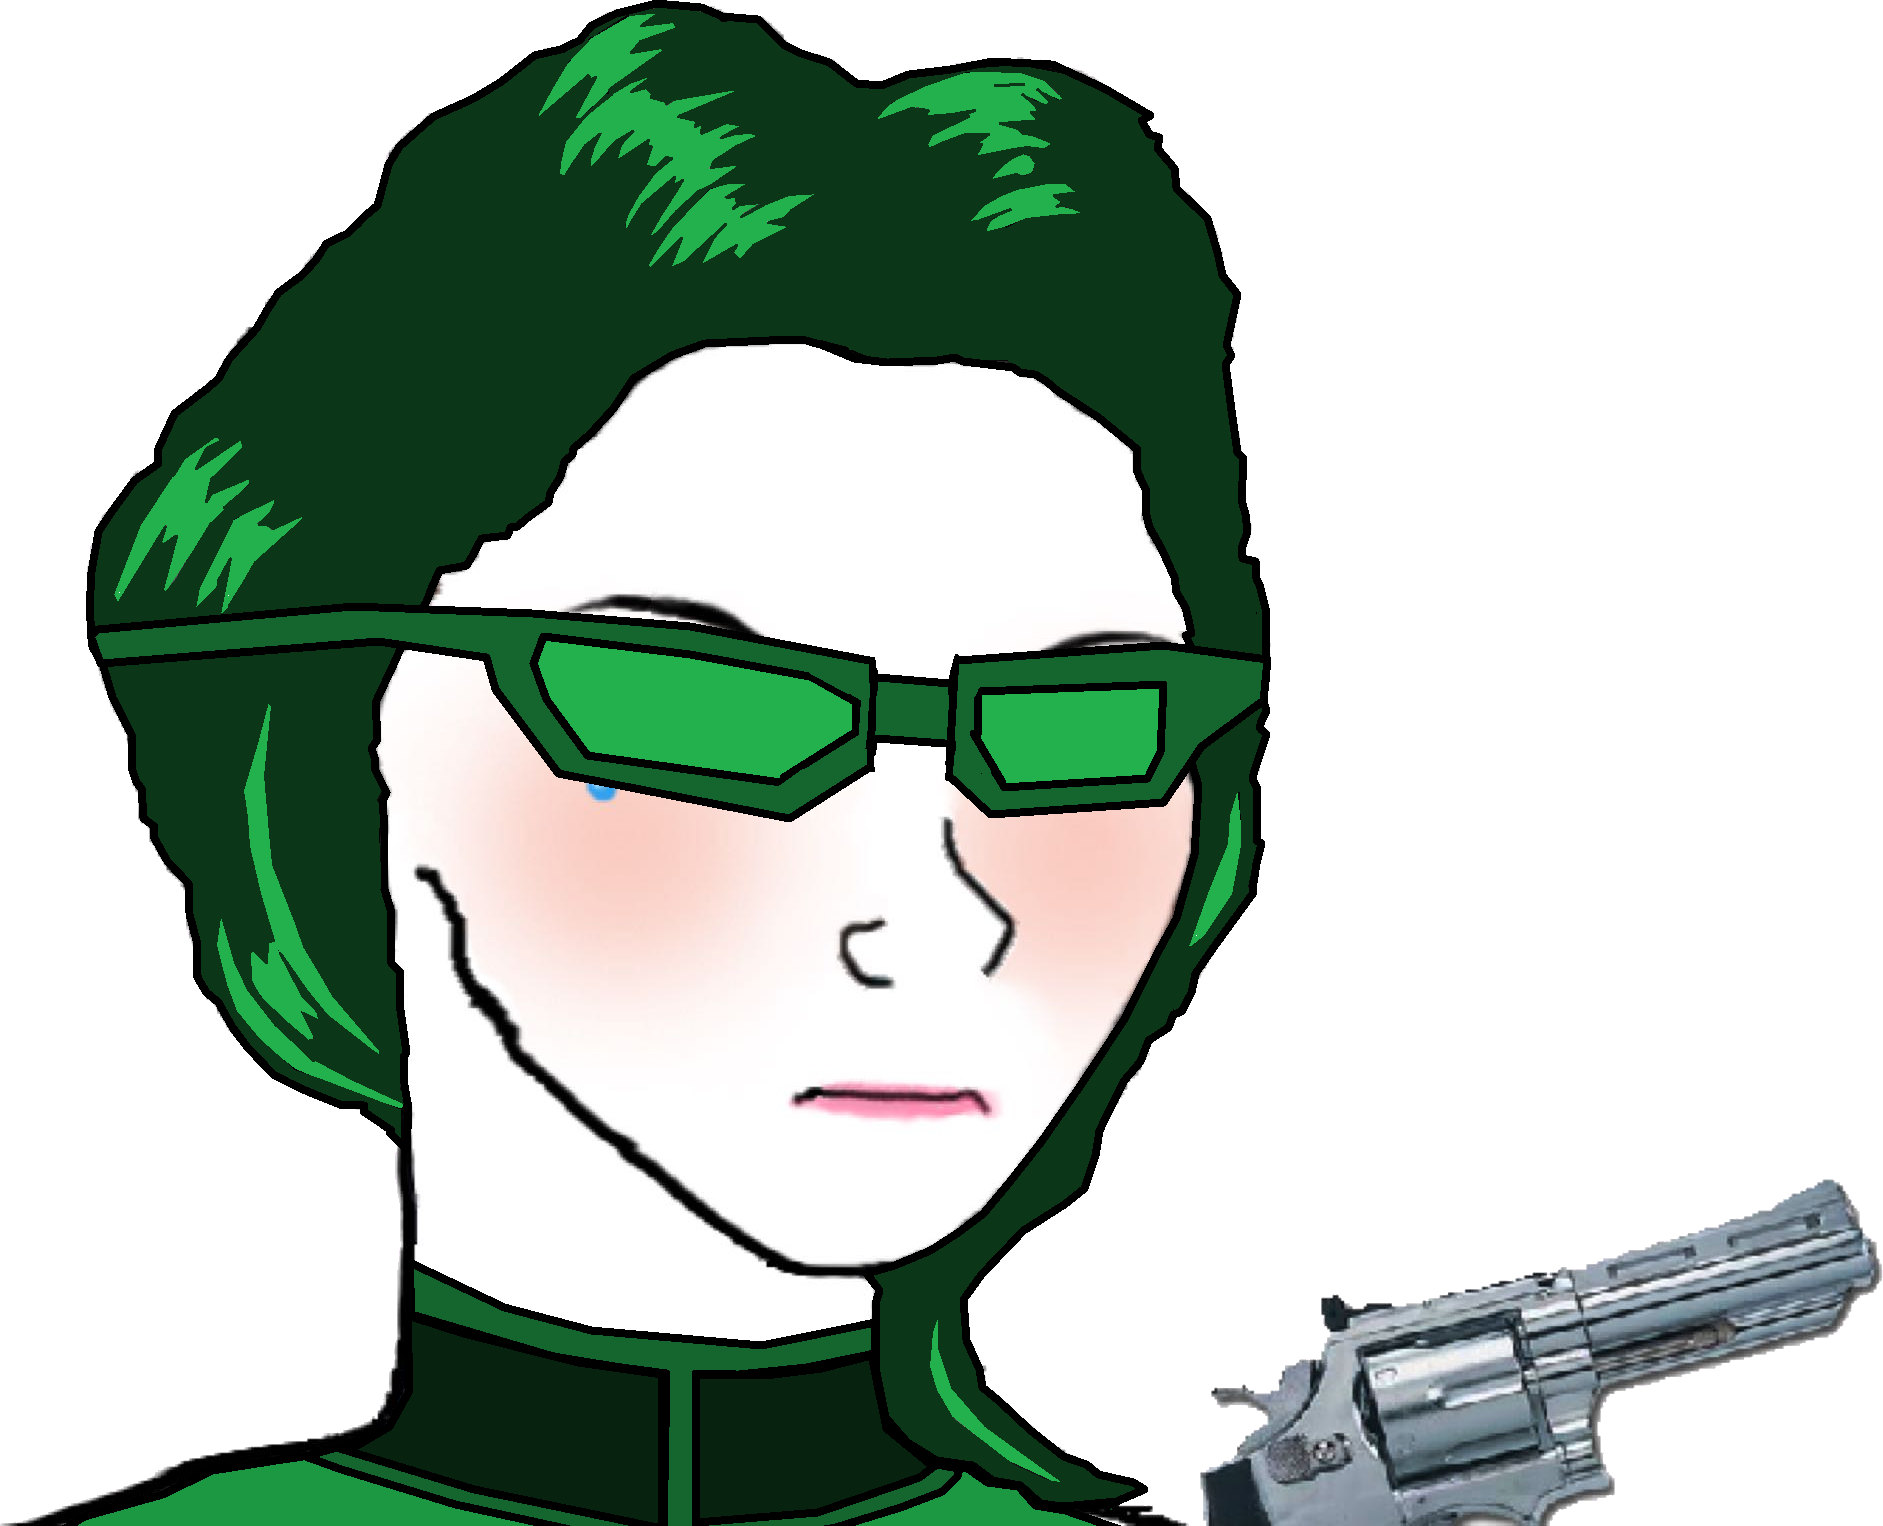
Label: 5_Abusive_Wife